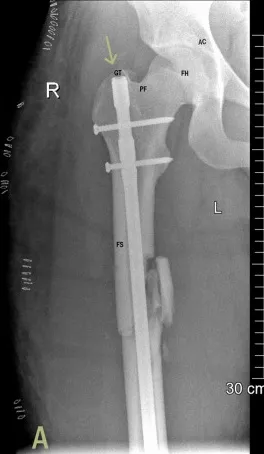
Immediate post-op images at the time of fixation showing the nail inserted using the trochanteric entry point:. AP view.
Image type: radiology (x_ray)